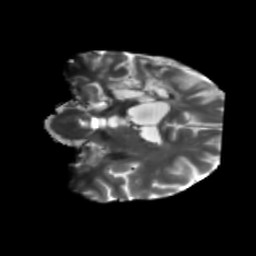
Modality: T2w
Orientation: coronal
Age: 60
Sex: male
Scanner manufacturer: siemens
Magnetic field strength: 3 T
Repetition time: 5.25 s
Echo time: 0.08 s